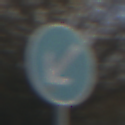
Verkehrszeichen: VorgeschriebeneVorbeifahrtLinks
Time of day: MorningAfternoon
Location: Outdoor (Suburban)
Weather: PartlyCloudy
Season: NotSpecified
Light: Natural